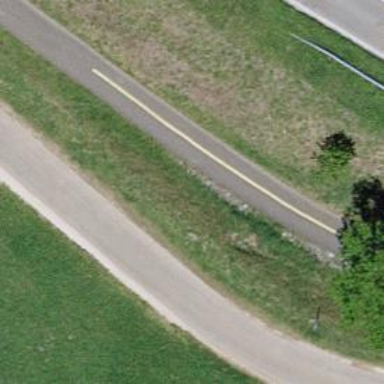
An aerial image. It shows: Asphalt cycleway.